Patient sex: M
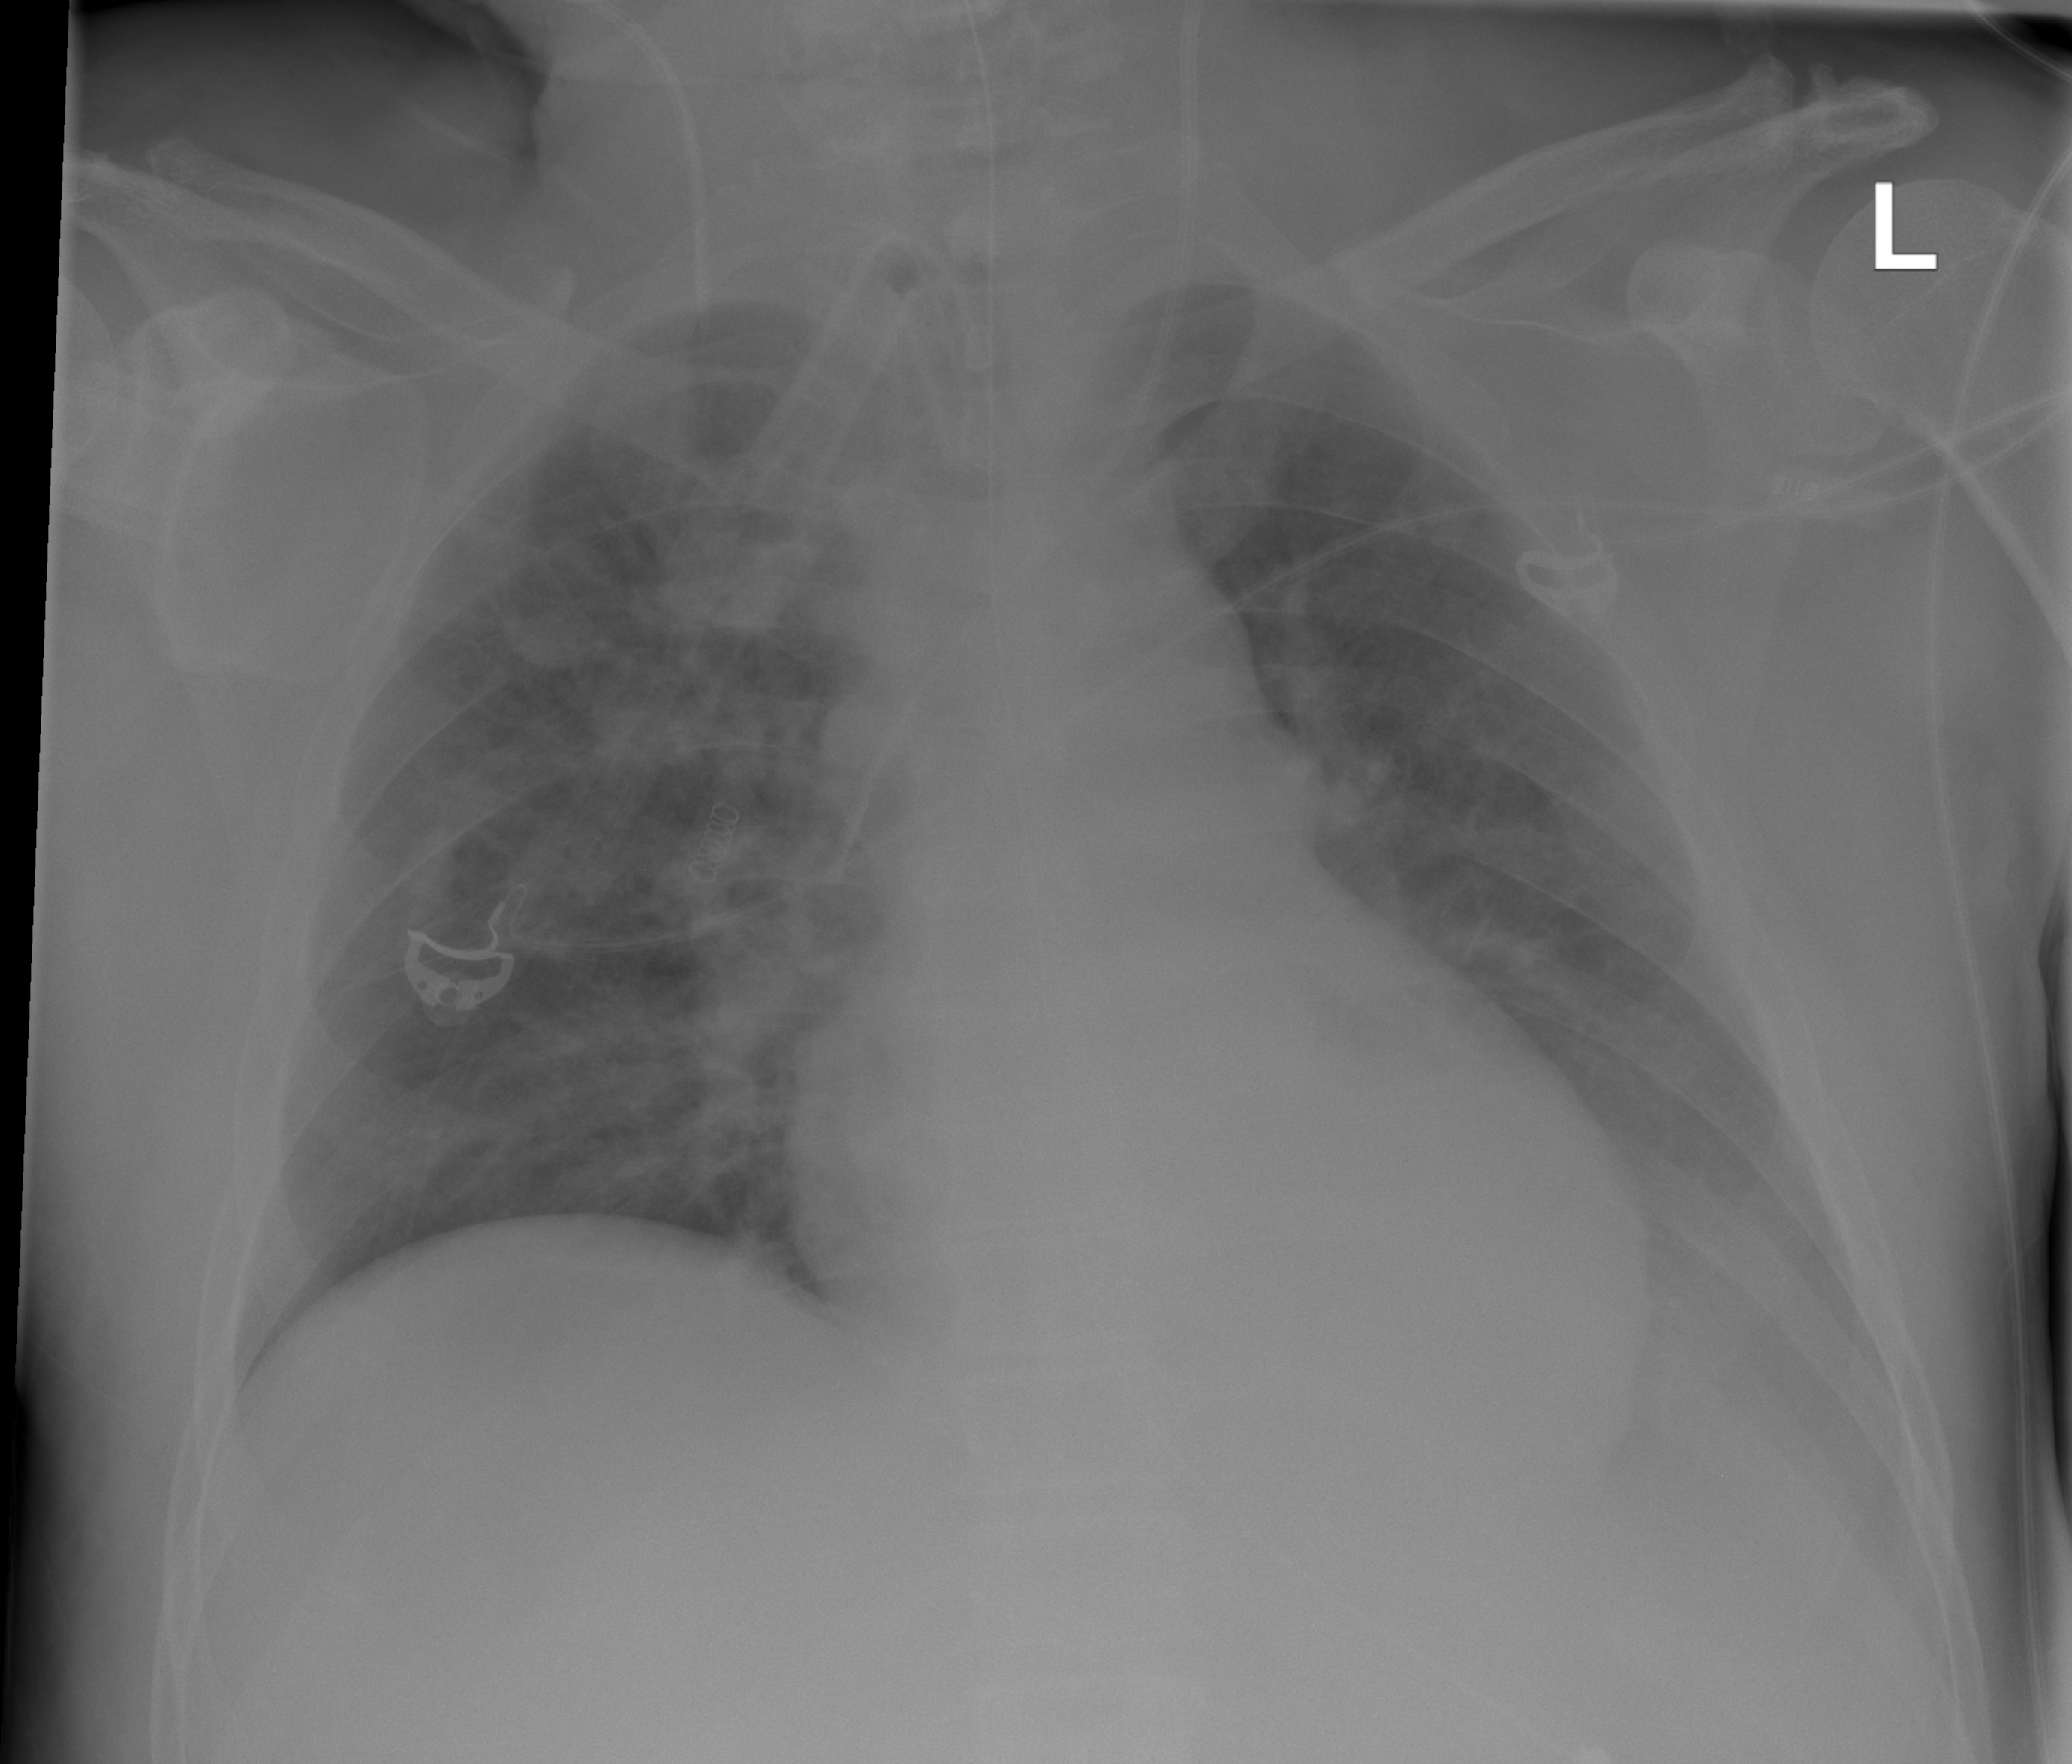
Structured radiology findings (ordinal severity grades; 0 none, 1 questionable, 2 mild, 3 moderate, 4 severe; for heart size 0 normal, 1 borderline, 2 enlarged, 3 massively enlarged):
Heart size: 2
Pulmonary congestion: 0
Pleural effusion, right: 0
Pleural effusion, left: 2
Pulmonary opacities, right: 3
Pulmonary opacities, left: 2
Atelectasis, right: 0
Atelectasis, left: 2